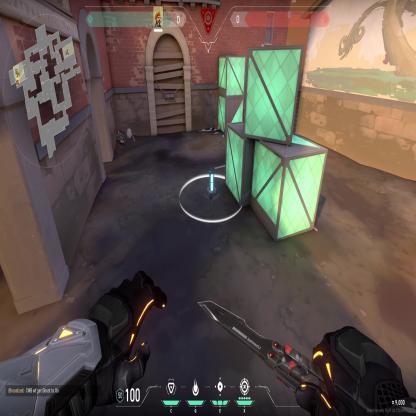
Label: planted spike